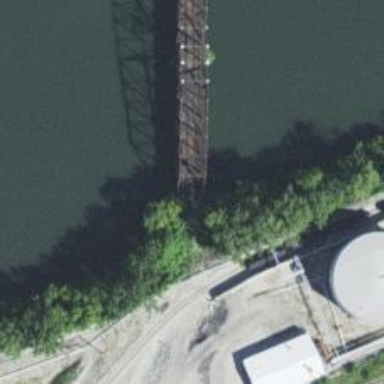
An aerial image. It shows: Abandoned railway bridge.